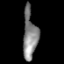
Tissue: prostate
Cell type: Fibroblasts
Senescence score: 0.858
Nuclear area (px): 681
Mean DAPI intensity: 131.404